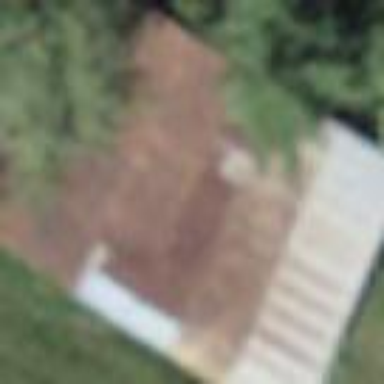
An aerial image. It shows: Rural barn.